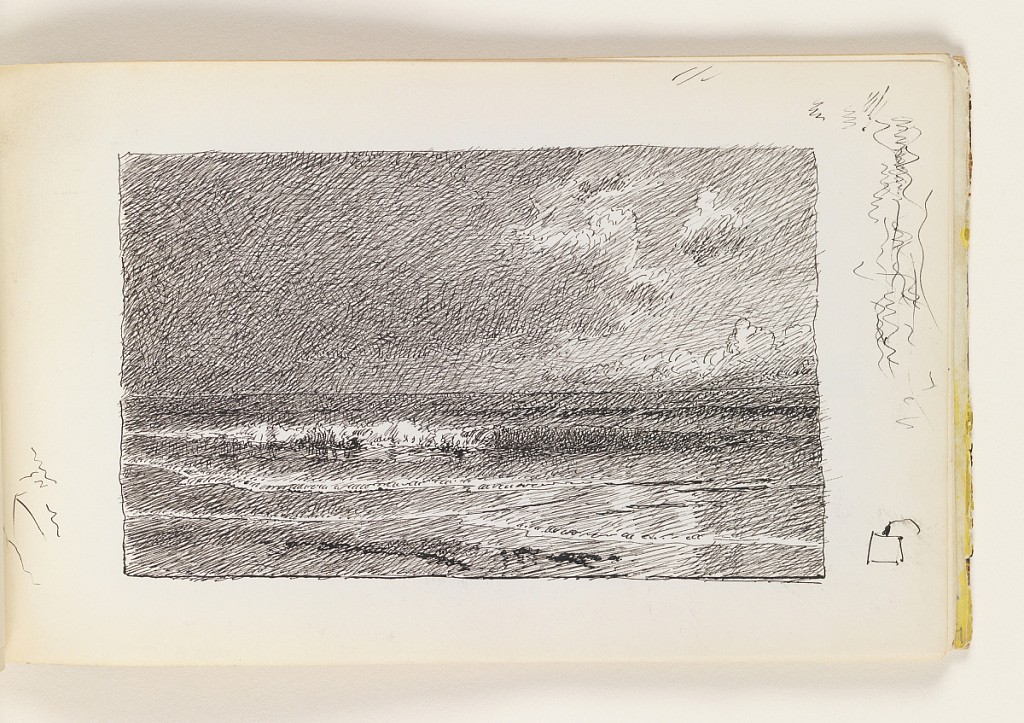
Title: Nightime Seascape
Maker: William Trost Richards, American, 1833–1905
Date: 1890–1900
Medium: Pen and black ink on off-white wove paper
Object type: Sketchbook folio
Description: Dark ocean coming onto shore with dark clouds filling the sky. Miscellaneous pen strokes in margins to left and right of image.